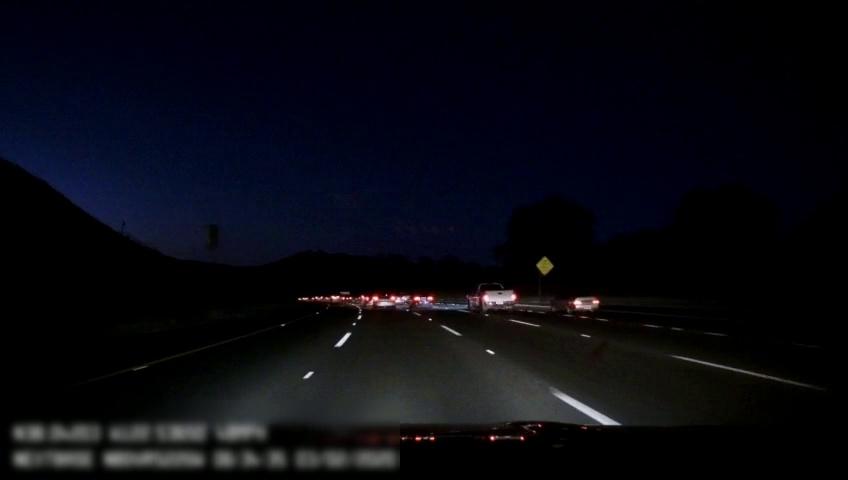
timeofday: Night
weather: Other
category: Drivable Space
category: Vehicles | Car
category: Vehicles | SUV
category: Vehicles | Car
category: Vehicles | Truck
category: Lanes | Alternate Lane
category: Lanes | Current Lane
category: Lanes | Current Lane
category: Lanes | Alternate Lane
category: Lanes | Alternate Lane
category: Lanes | Alternate Lane
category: Traffic | Signs